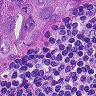
Metastatic tissue present: yes